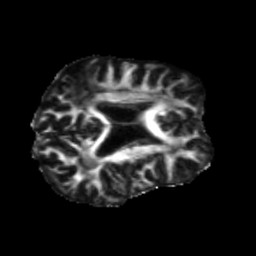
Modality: FA
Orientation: axial
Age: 73
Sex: female
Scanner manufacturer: siemens
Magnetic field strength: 3 T
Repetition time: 5.25 s
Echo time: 0.08 s